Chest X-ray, AP view. Patient: 56 years old, sex M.
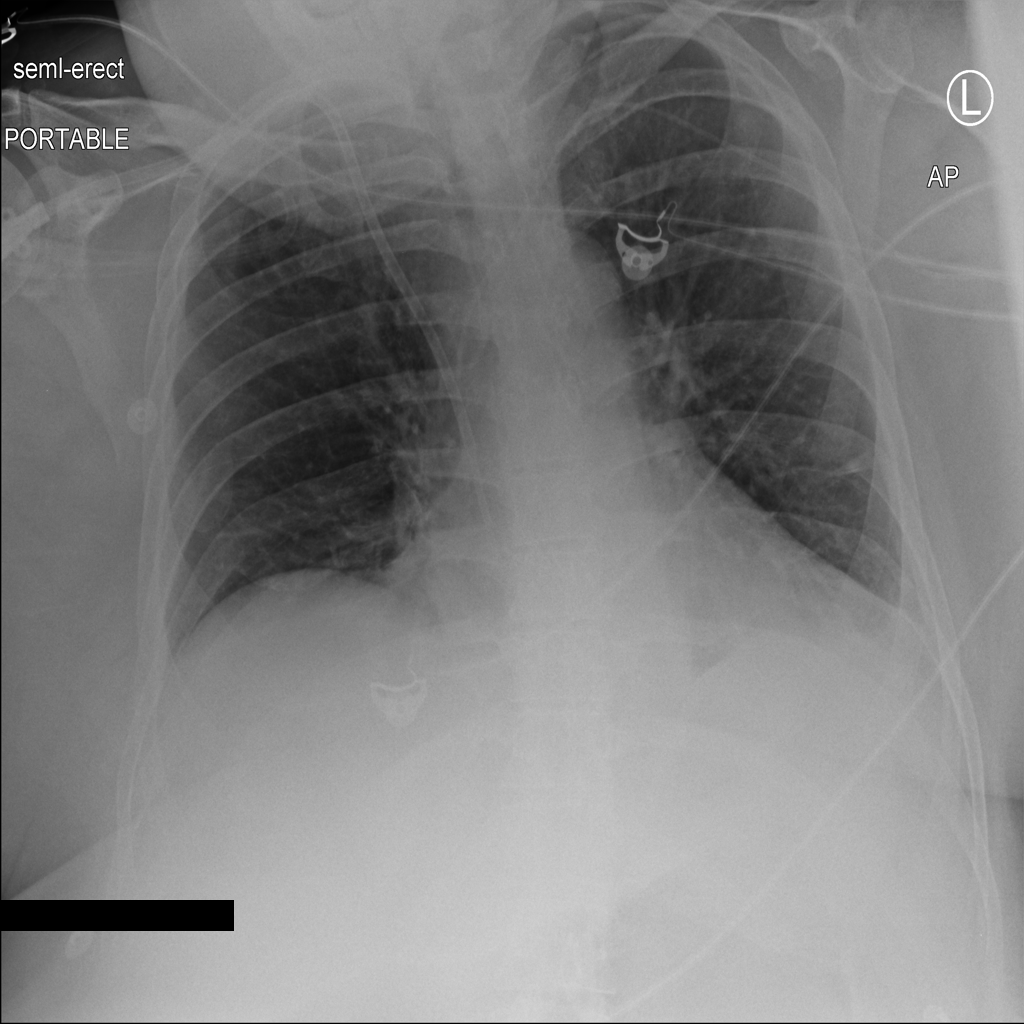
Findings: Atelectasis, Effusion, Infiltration